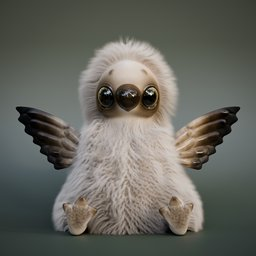
Label: animals